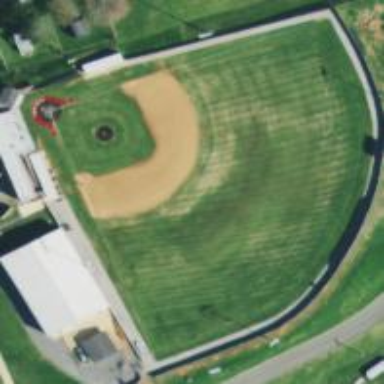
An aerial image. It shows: Baseball pitch for leisure land activities.